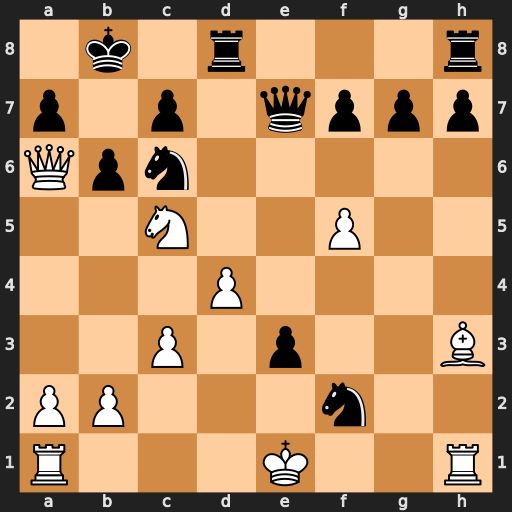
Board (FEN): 1k1r3r/p1p1qppp/Qpn5/2N2P2/3P4/2P1p2B/PP3n2/R3K2R
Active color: w
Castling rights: KQ
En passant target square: -
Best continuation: Qb7#